Question: Using SDK Manager it shows Android 3.1 (API12) and that shows Google TV by Google Inc. is not installed. When I click the check box the 'Install Packages' stays greyed out. When I click any of the other not installed the Install Packages un-greys and shows 1 Package to install. I've restarted the SDK Manager and still te same.
Here is a picture of .
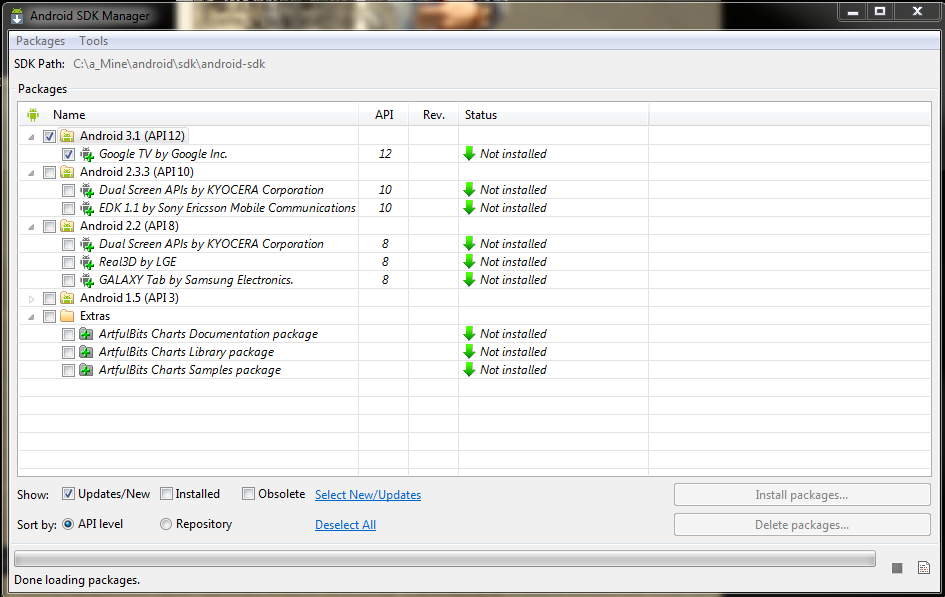
Answer: :
(2013-01-24)
<URL>
> Note: As of Google TV Add-on API Level 13, Google TV emulation is available for Linux, Windows and OS X.
for now(2011-10-20) Google TV SDK
menu Pakages->Show Archives Details and you will see:

also see <URL> section Prerequisites